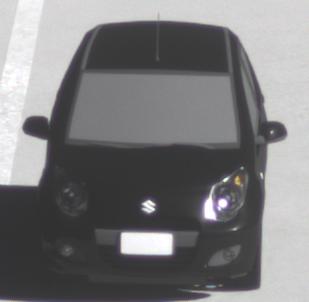
Make: Suzuki
Model: Alto 1.0
Detailed model: Alto (V)
Model produced from: 2011/02
Model produced until: 2011/03
Doors: 5
Color: black
Road condition: dry road
Daytime: morning or afternoon
Contrast: high contrast